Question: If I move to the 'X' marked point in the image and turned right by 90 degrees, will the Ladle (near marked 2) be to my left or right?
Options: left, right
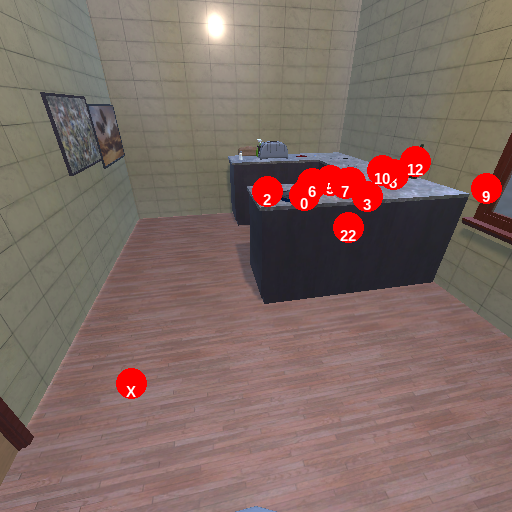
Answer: left